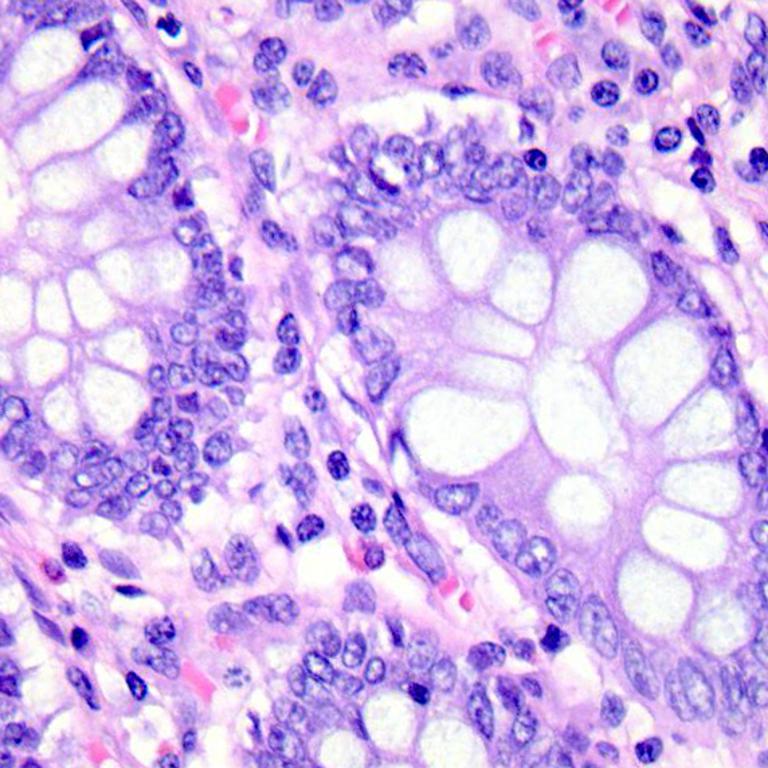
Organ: colon
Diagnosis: benign